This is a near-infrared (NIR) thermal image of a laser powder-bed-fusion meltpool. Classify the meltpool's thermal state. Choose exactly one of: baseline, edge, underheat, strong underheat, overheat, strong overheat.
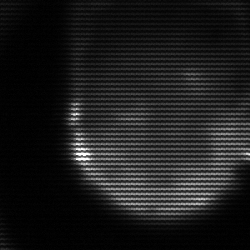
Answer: edge